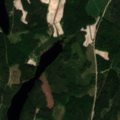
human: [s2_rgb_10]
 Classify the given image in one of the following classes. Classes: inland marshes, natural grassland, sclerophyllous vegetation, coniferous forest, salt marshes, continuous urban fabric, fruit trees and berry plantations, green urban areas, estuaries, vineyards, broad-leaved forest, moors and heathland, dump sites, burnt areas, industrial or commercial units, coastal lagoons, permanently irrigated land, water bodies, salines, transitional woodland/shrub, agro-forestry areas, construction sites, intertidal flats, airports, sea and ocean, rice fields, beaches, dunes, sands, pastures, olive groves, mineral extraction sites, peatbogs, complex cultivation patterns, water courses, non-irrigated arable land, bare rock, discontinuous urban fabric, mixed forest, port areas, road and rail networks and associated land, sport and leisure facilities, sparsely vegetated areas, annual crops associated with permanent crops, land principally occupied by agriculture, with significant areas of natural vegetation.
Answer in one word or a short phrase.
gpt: coniferous forest, mixed forest, transitional woodland/shrub, water bodies